Question: When I instantiate a view Controller through 'didSelectRowAtIndex' method:
'''
let vc = self.storyboard?.instantiateViewControllerWithIdentifier("About") as About
self.navigationController?.pushViewController(vc, animated: true)
break;
'''
A part of the 'About' View Controller gets below the navigation Bar. How Do I solve this in Swift?

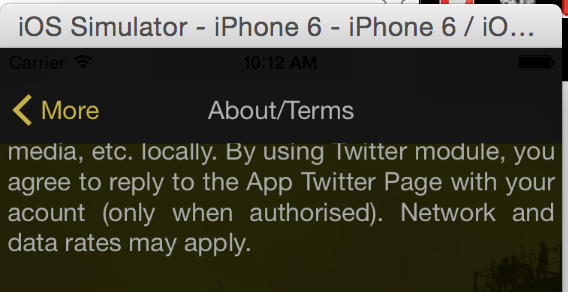
Answer: Try setting the edges for the extended layout to none.
'''
self.edgesForExtendedLayout = UIRectEdge.None
'''
'''
self.edgesForExtendedLayout = []
'''
'''
self.edgesForExtendedLayout = .all
'''